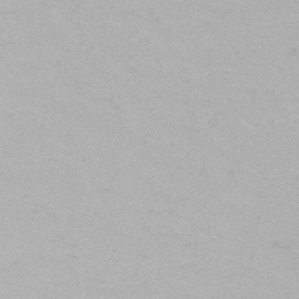
Label: frost